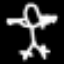
Label: frog